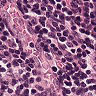
Metastatic tissue present: no